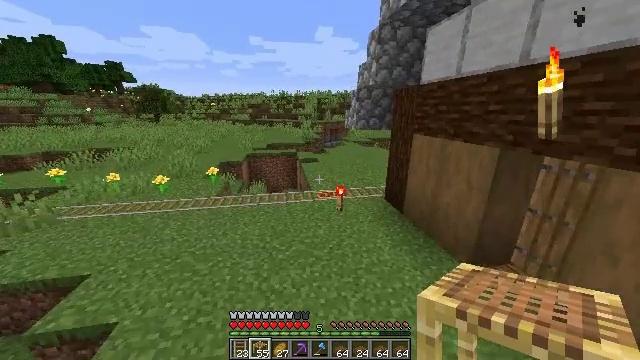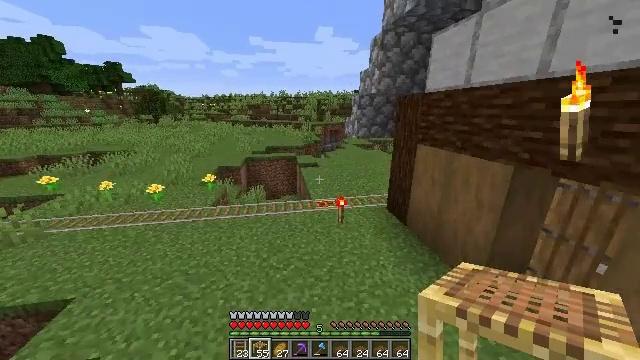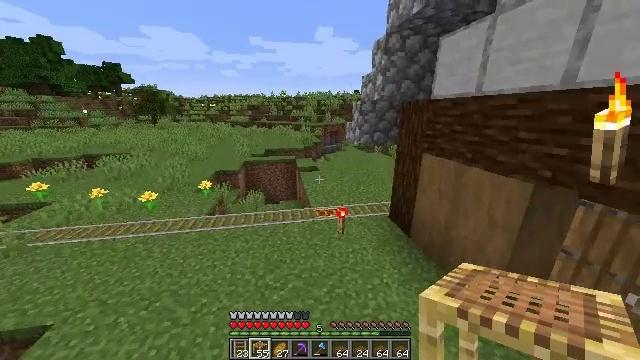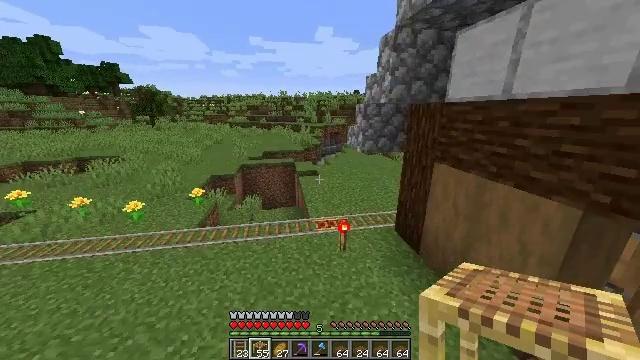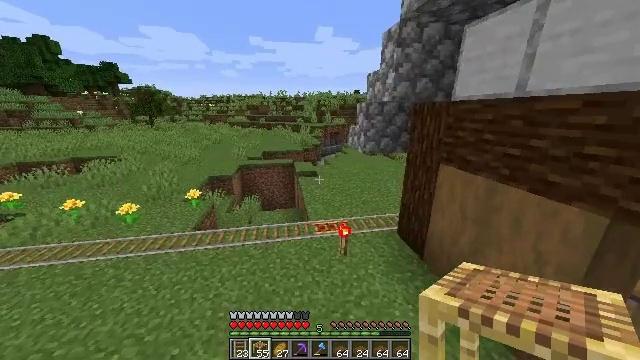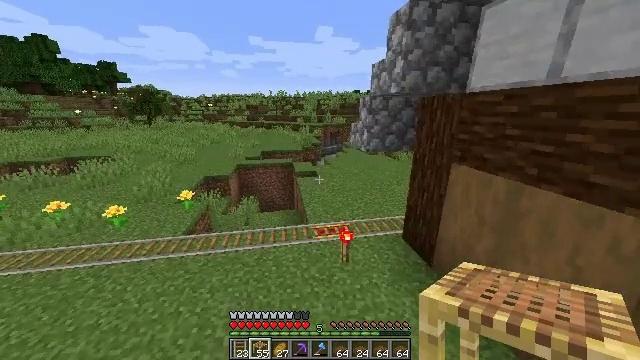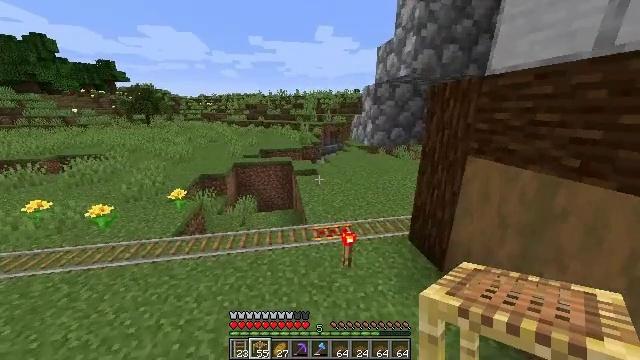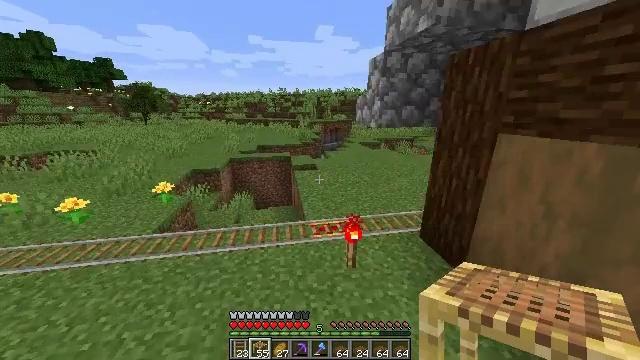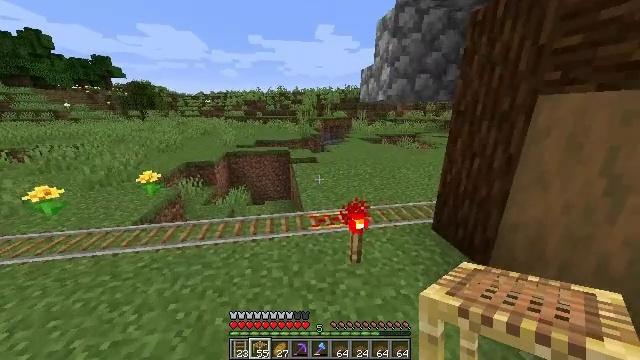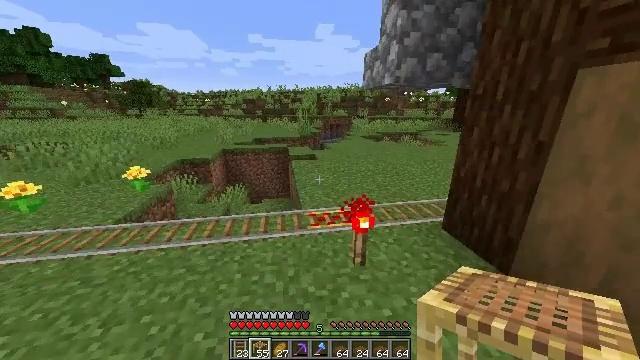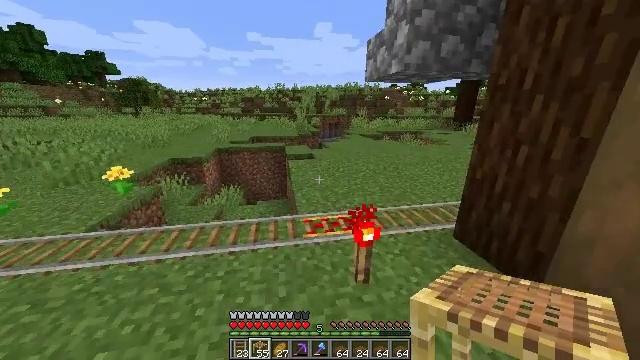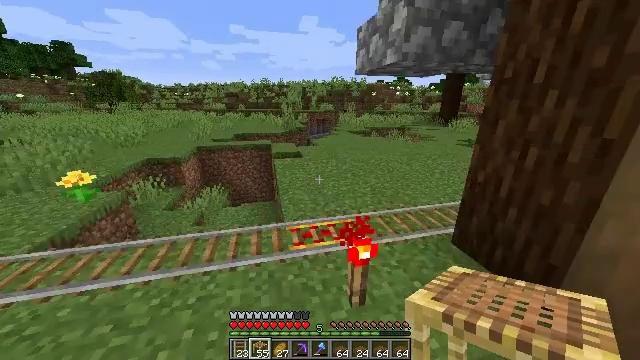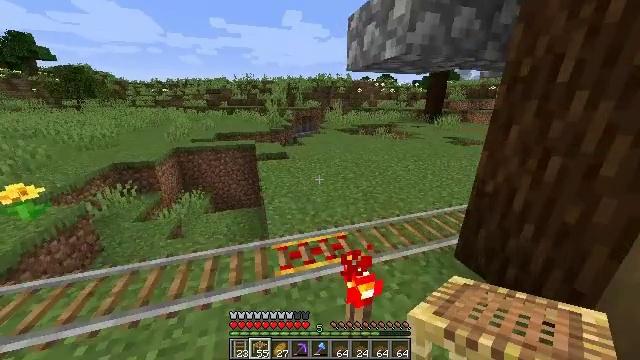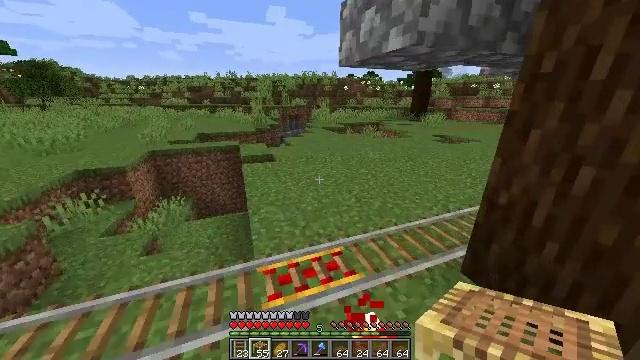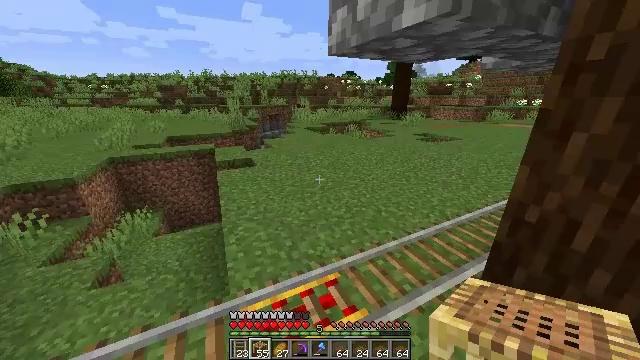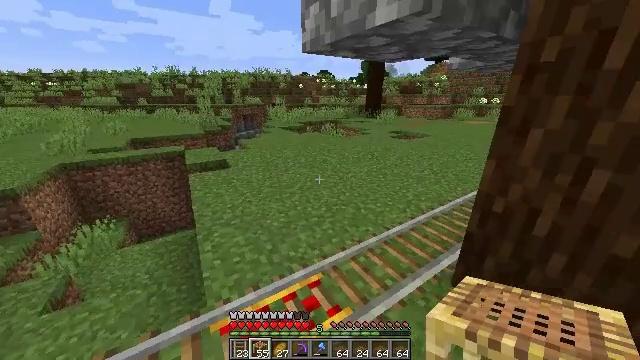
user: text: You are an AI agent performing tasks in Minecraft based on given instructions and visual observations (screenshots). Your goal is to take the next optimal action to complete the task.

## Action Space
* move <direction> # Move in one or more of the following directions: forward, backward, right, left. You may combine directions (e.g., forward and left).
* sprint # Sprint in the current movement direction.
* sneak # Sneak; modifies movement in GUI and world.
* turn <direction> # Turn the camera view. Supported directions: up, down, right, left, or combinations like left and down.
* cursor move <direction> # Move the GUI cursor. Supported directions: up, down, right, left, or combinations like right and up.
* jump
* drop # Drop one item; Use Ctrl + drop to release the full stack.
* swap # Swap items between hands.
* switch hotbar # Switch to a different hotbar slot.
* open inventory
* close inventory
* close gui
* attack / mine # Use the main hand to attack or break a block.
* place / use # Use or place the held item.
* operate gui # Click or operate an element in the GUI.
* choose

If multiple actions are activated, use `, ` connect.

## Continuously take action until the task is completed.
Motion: motion action
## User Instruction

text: Mine the rail.
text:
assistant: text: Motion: move forward, sprint, jump
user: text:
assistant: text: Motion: move forward, sprint, jump
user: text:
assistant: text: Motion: move forward, sprint, jump
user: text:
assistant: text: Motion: move forward, jump
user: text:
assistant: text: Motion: move forward
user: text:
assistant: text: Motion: move forward
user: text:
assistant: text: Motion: move forward
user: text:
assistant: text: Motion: move forward
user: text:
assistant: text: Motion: move forward
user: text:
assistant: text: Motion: move forward
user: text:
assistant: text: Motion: move forward, turn right
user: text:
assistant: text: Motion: move forward, turn right
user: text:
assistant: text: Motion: move forward, turn right
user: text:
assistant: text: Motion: move forward, turn right
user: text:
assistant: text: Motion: move forward, turn right
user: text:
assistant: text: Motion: move forward, turn right
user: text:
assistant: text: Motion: move forward, turn right
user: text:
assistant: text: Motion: move forward, turn right
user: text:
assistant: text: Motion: move forward, turn right
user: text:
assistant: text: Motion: move forward, turn right
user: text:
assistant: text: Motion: move forward, turn right
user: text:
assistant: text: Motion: move forward, turn right
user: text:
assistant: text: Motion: move forward, turn right
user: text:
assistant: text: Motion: move forward, turn right
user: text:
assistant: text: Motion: move forward, turn right
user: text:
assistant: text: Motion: move forward, turn right
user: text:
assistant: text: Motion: move forward, turn right
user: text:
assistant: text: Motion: move forward and move left, turn right
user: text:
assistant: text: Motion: move forward and move left, turn right
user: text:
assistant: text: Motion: move forward and move left, turn right